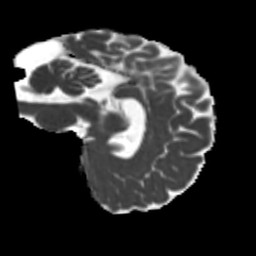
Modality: MD
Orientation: sagittal
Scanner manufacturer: siemens
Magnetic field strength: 3 T
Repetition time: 4 s
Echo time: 0.0594 s